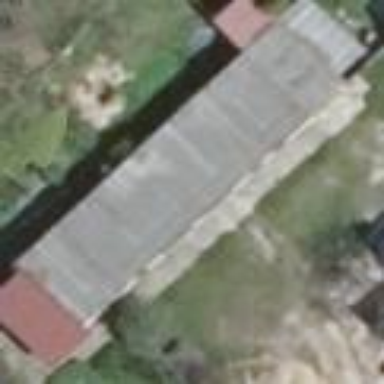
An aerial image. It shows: Flat roof building with grey roof.